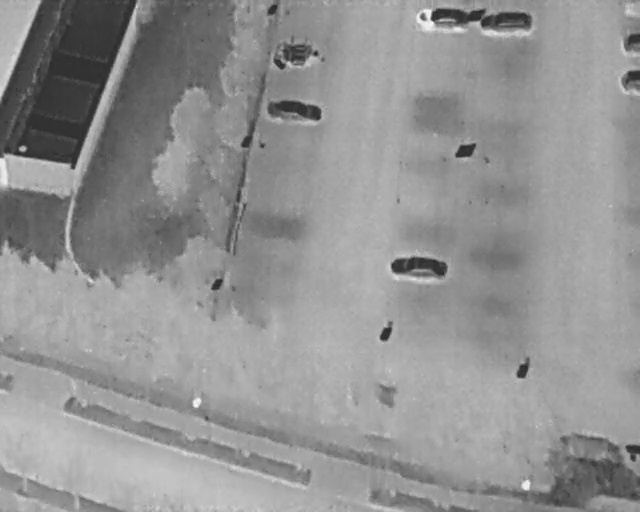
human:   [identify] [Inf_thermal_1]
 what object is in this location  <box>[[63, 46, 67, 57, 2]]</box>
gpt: <ref>1 medium car at the center</ref>

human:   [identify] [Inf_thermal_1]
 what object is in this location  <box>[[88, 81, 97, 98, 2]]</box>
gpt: <ref>1 large car at the bottom right</ref>

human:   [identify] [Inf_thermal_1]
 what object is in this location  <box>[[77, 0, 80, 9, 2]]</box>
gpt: <ref>1 medium car at the top right</ref>